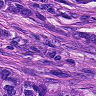
Metastatic tissue present: yes